Interaction volume radius: 5 \u00c5
Interaction volume height: 10 \u00c5
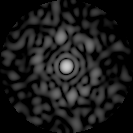
Disorder parameter: 0.8638